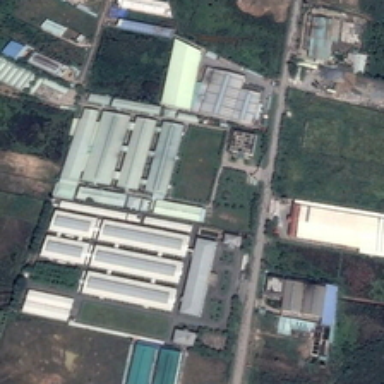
Some rectangle buildings and many green trees are in an industrial area .